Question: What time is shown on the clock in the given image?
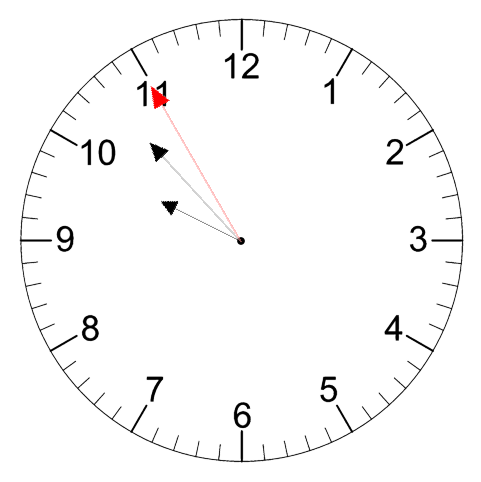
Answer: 09:52:55